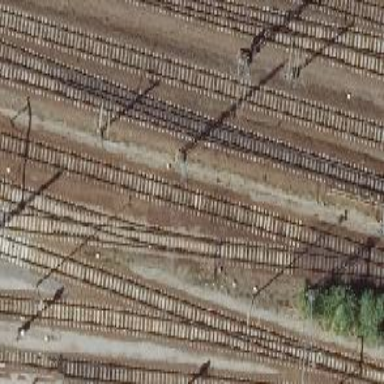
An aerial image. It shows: Railway switch.